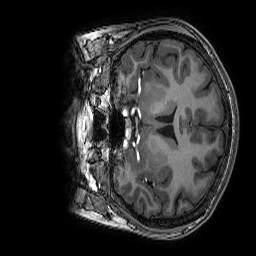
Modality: T1w
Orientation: coronal
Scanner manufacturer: ge
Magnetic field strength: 3 T
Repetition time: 0.008512 s
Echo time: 0.003336 s